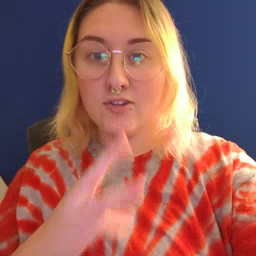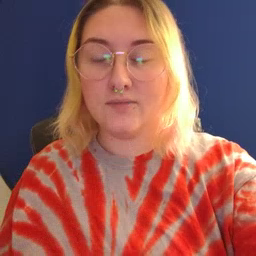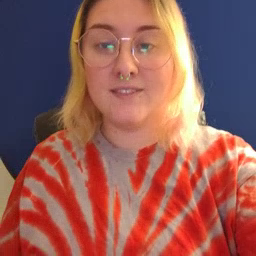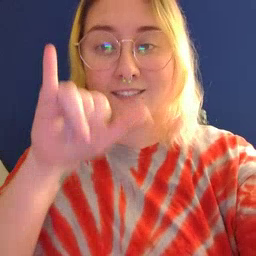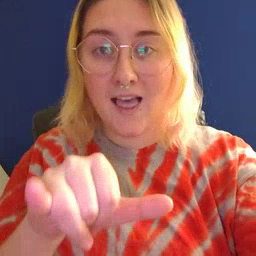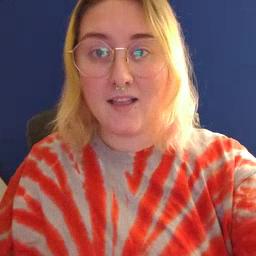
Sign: stay